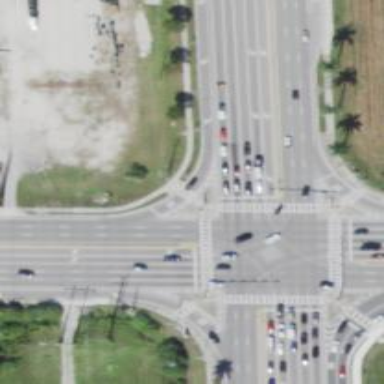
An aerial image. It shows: Footway located on traffic island.